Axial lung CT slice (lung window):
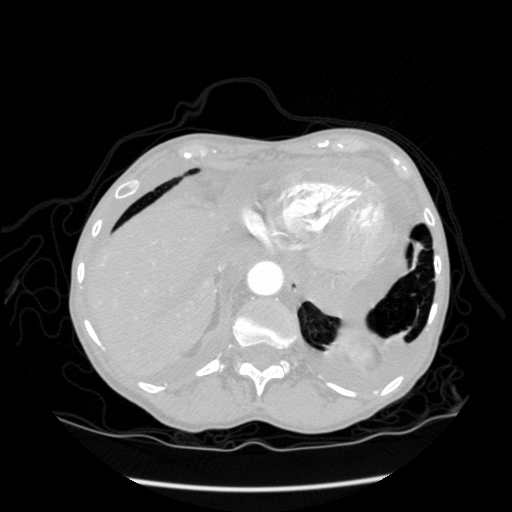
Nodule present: no